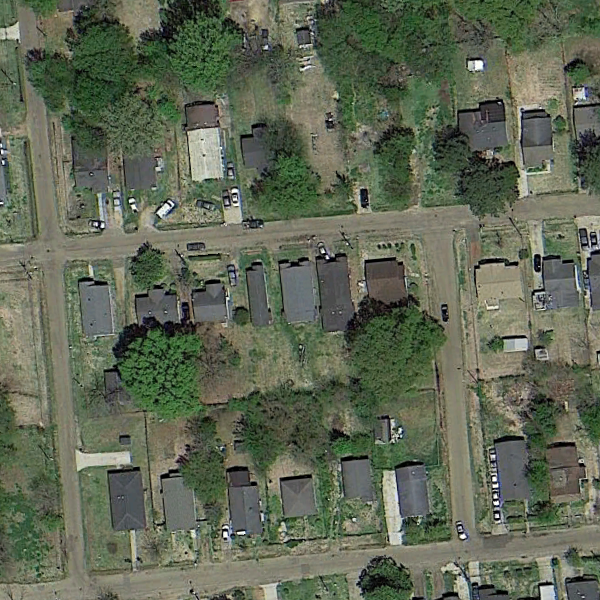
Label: MediumResidential